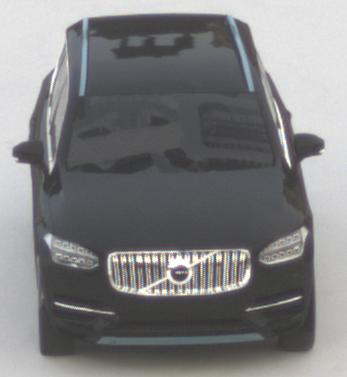
Make: Volvo
Model: XC90 B5
Detailed model: XC90 (L)
Model produced from: 2019/08
Model produced until: 2020/04
Doors: 5
Color: black
Road condition: dry road
Daytime: morning or afternoon
Contrast: low contrast